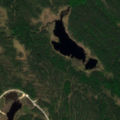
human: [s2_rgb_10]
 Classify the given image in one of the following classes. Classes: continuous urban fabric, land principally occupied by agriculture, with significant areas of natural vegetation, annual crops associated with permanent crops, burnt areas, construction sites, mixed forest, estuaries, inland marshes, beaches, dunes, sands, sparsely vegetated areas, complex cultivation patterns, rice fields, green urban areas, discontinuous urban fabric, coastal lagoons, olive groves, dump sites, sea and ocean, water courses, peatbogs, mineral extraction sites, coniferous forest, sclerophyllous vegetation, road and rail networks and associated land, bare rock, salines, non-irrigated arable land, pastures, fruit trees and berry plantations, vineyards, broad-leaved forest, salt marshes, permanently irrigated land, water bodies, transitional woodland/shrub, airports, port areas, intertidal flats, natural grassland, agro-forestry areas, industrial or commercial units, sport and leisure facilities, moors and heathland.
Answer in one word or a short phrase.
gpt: coniferous forest, transitional woodland/shrub